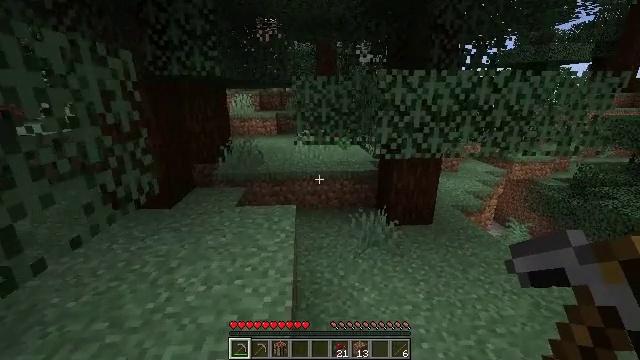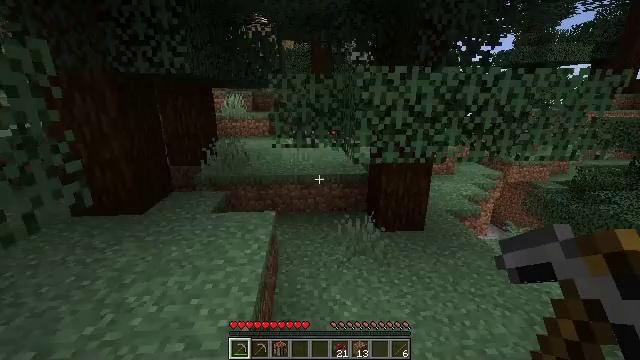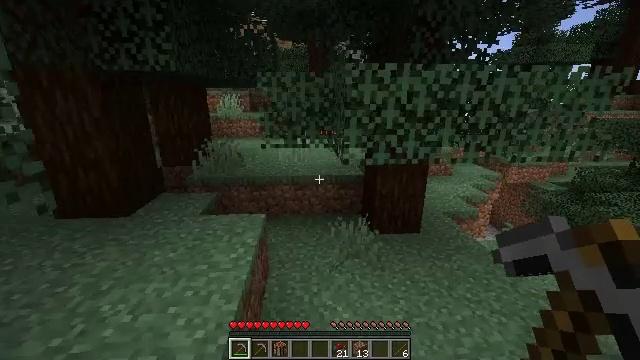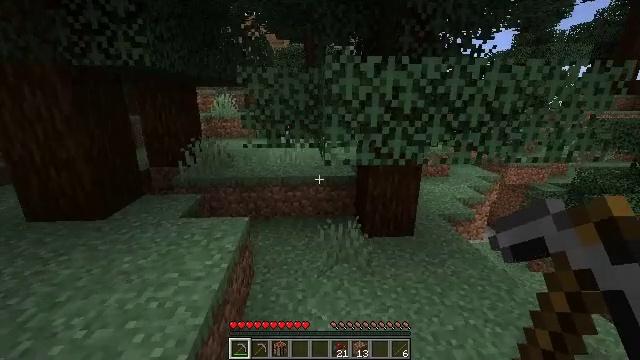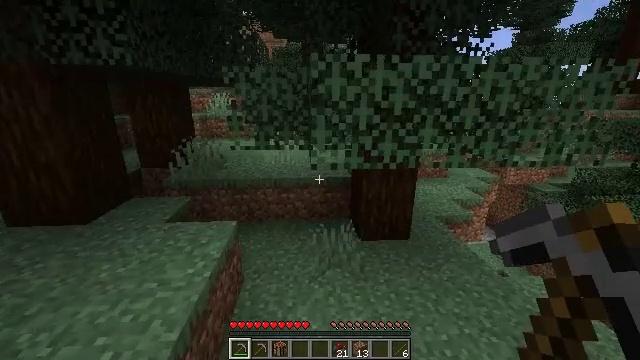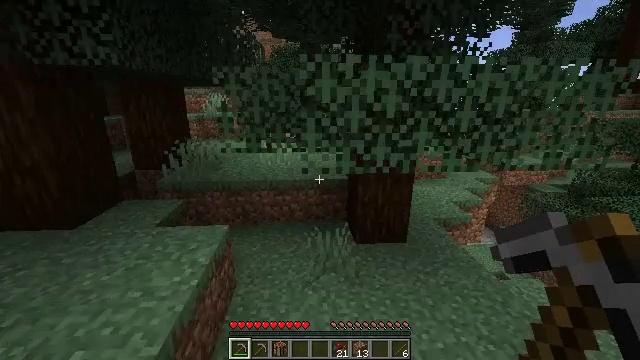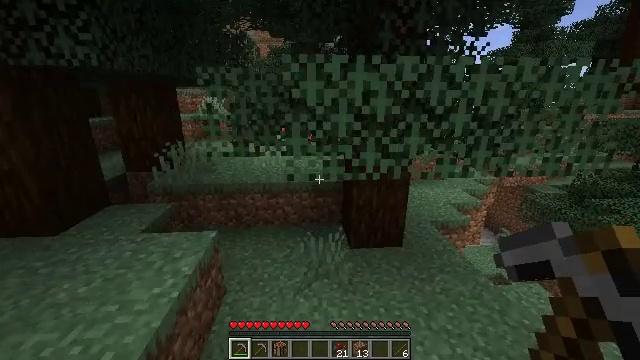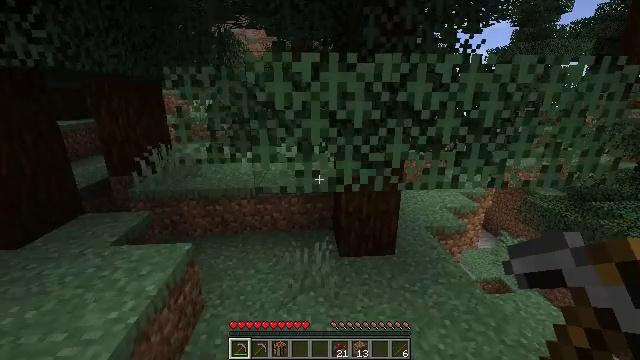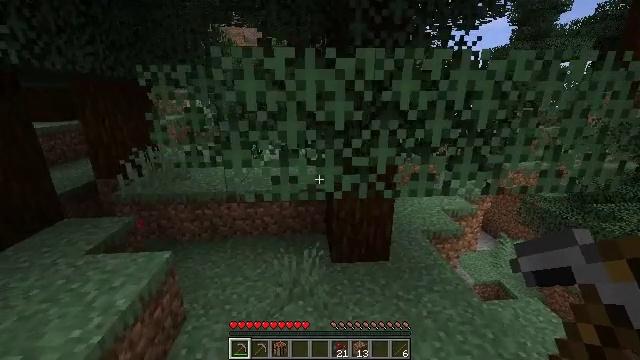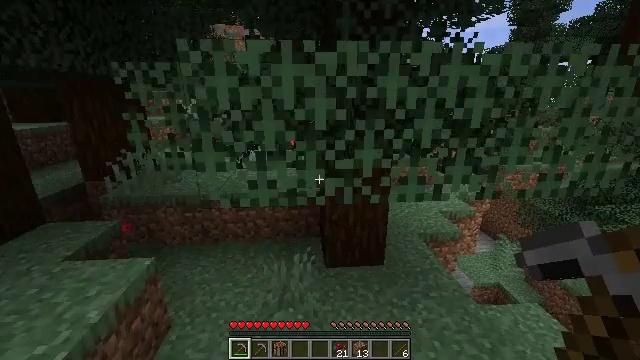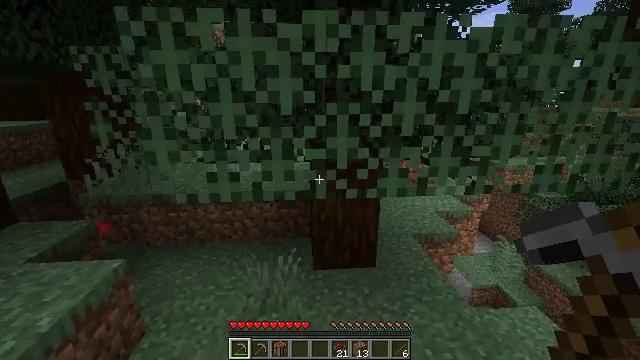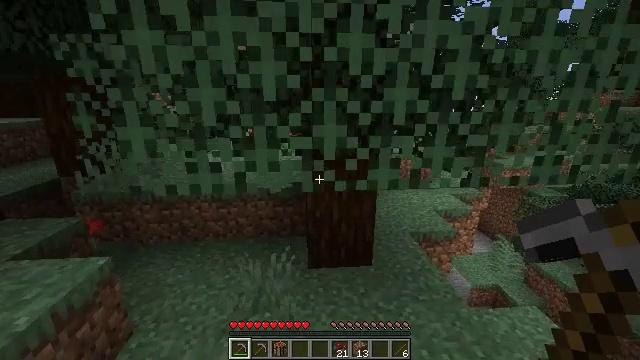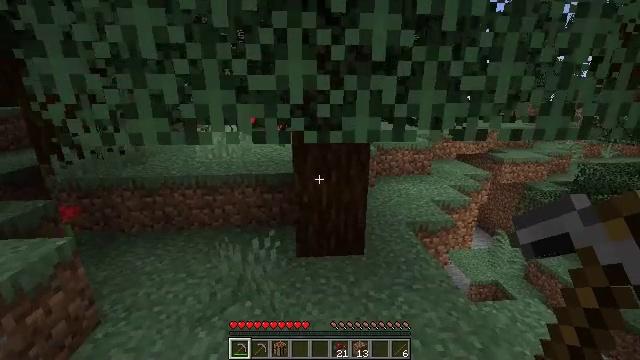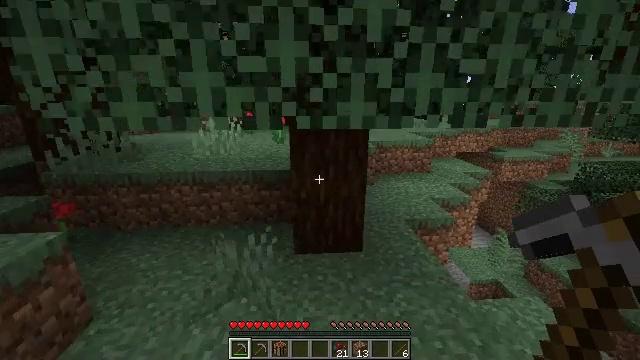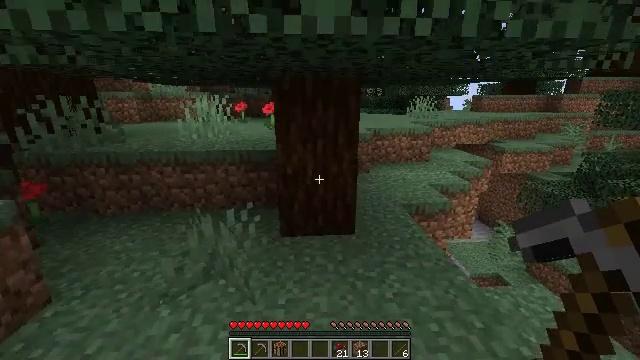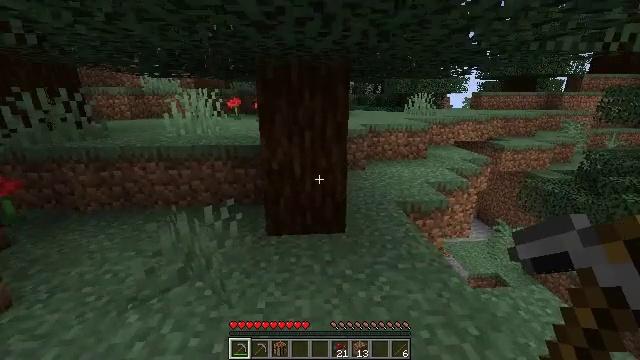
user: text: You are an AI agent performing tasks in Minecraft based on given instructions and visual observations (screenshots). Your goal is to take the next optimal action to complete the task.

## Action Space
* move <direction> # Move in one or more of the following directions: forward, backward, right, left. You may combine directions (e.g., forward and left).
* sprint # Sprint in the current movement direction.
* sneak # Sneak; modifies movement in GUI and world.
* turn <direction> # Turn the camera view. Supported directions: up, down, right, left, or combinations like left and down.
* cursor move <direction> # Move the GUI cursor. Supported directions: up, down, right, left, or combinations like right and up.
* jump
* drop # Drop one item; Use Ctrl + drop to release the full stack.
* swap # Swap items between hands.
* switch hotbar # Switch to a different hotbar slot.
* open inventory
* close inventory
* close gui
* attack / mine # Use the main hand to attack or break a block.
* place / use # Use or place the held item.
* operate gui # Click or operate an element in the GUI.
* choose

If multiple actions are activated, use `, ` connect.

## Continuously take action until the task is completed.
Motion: motion action
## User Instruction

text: Gather sweet berries from the bush.
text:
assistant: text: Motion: move forward and move right
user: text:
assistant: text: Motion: move forward and move right
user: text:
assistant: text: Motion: move forward and move right
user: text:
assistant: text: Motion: move forward and move right
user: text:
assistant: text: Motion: move forward and move right
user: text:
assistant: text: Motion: move forward and move right
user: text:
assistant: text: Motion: move forward and move right
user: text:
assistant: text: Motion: move forward and move right
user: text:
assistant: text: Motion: move forward and move right
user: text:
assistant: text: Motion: move forward and move right
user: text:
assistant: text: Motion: move forward and move right
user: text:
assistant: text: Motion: move forward and move right
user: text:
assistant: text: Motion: move forward and move right
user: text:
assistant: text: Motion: move forward and move right
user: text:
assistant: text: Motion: move forward and move right
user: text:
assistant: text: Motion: move forward and move right
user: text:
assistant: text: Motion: move forward and move right, turn right and down
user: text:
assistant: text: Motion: move forward, turn right and down
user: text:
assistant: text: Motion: move forward, turn right and down
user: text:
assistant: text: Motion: move forward, turn right
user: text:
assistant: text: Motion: move forward
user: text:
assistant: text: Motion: move forward
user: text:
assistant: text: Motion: move forward
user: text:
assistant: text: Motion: move forward
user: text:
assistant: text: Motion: move forward
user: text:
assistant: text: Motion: move forward and move left
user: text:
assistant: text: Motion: move forward and move left
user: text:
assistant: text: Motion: move forward and move left
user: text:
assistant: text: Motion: move forward and move left
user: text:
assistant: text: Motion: move forward and move left